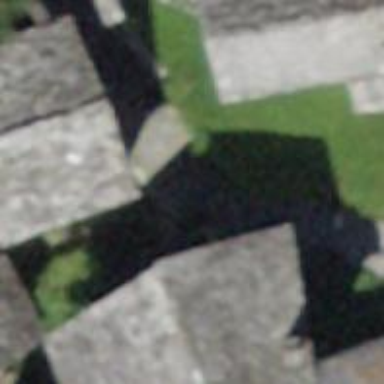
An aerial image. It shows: Footway made of unhewn cobblestones.